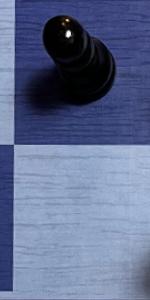
Label: Empty